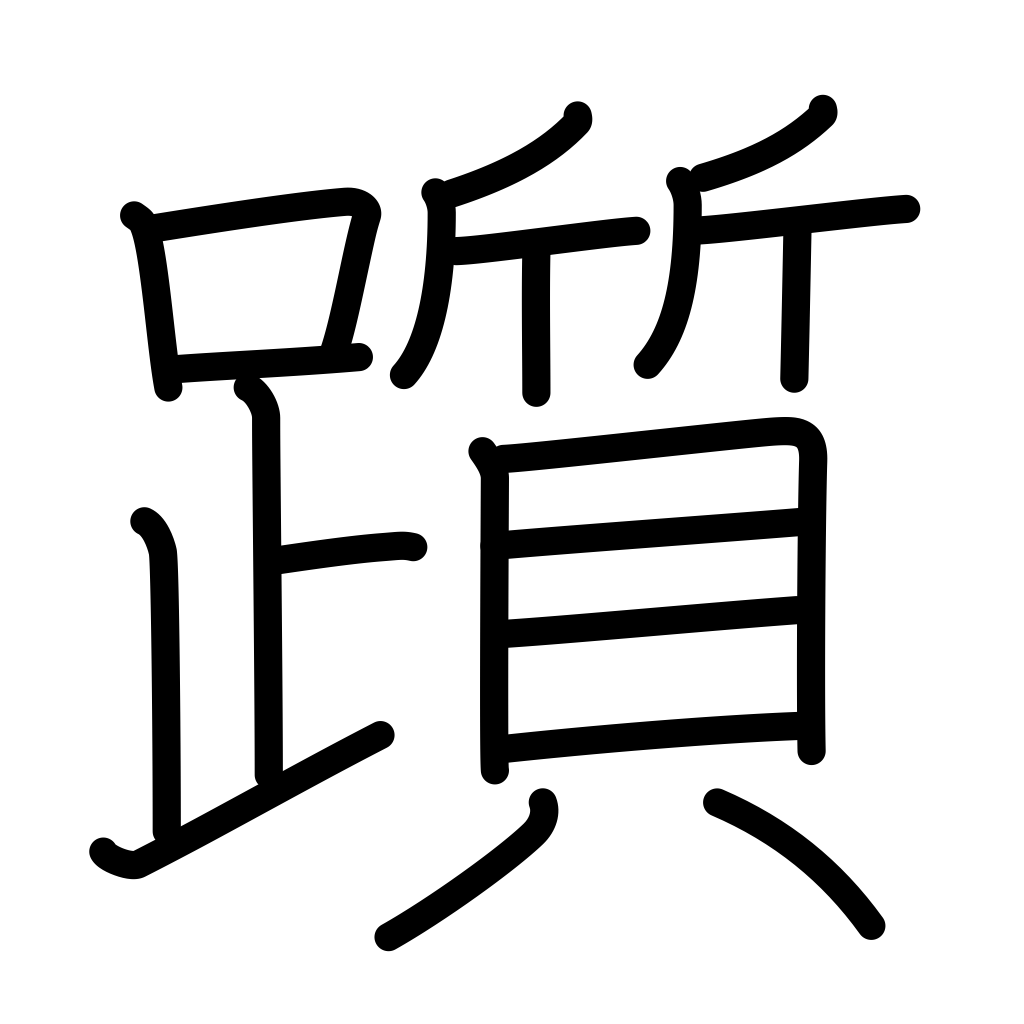
Meaning: stumble